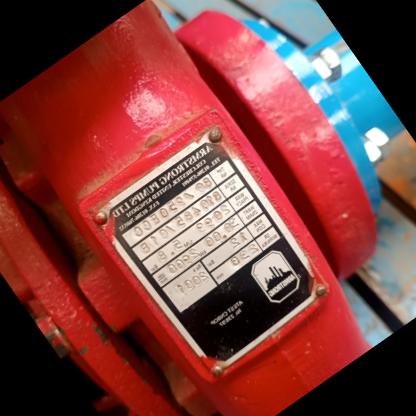
Klasa: tabliczka-znamionowa